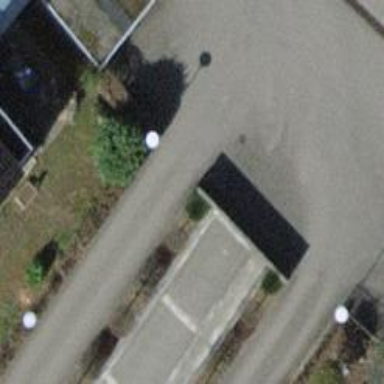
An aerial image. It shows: Parking entrance.